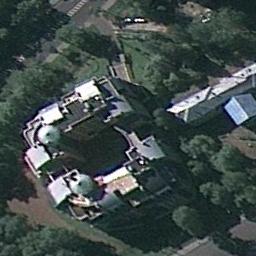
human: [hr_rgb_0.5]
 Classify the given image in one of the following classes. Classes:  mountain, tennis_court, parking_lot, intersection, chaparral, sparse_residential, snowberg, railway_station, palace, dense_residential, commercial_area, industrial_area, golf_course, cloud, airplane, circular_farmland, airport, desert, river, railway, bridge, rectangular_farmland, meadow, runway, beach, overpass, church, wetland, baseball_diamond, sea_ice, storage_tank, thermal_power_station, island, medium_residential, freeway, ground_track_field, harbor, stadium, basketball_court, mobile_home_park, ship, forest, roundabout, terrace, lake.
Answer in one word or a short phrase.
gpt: church